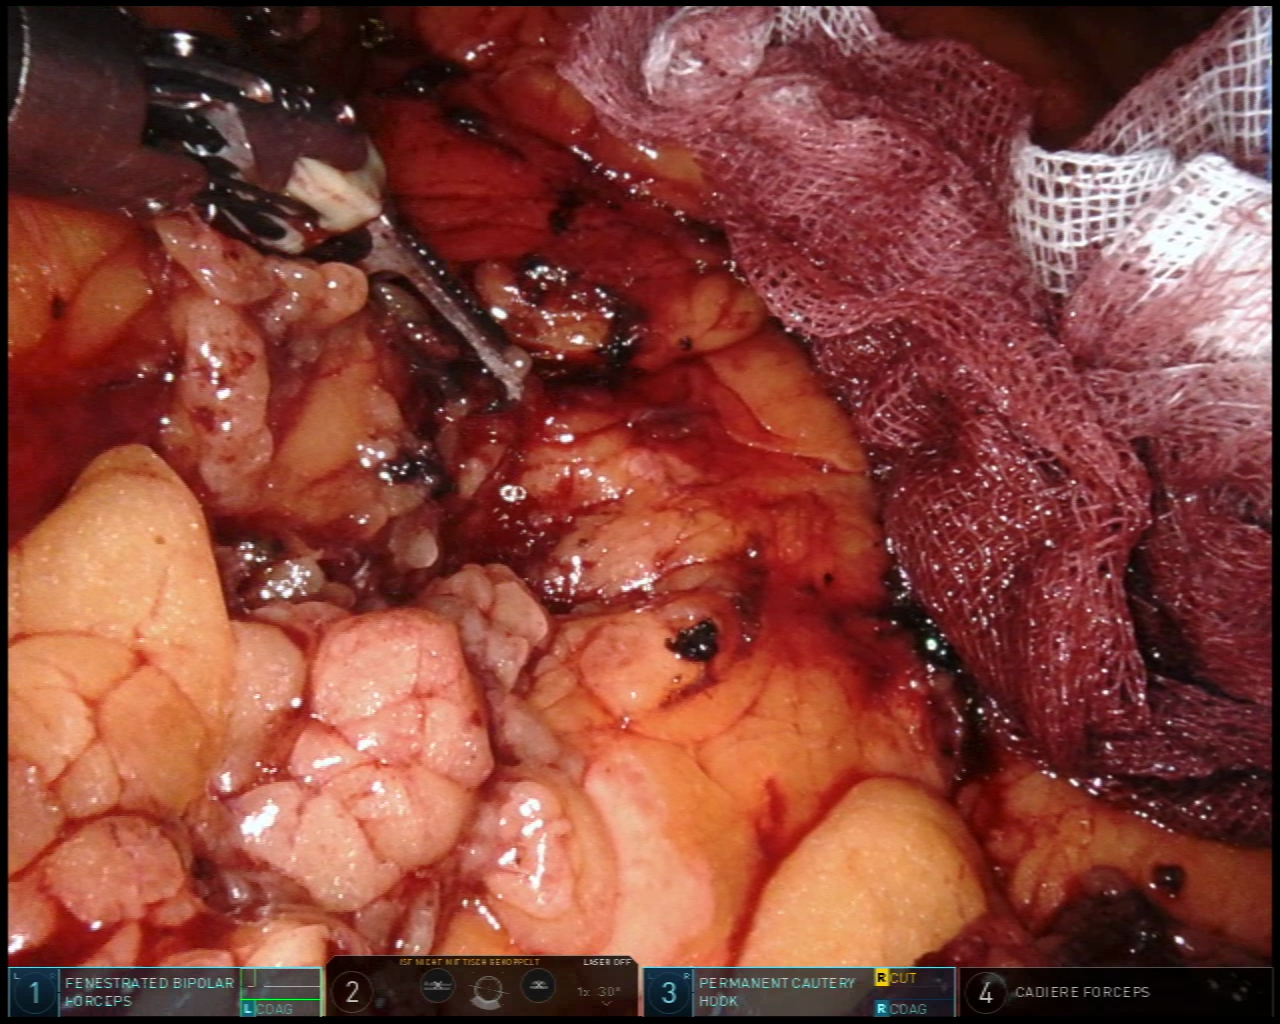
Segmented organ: pancreas
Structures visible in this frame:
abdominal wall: no
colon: no
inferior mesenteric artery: no
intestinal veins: no
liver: no
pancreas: yes
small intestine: no
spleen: no
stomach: no
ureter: no
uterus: no
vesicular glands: no